Question: I currently upload document to SharePoint 2010 document library using ASP FileUpload control.
The process works fine for OFfice 92-2003 documents, TXT, RTF and even PDF until it meets Office 2010 documents.
You can upload the file successfully. The file is there on the SharePoint server. But after downloading to local, open the file will show that the file has unreadable content (or corrupt) and need to recover to read. After recovering, it opens normally.

I recall reading somewhere that Office 2010 documents uploading stream is slightly different from Office 2003 but don't remember how it exactly is.
This is my code:
ASPX
'''
<asp:FileUpload ID="UploadControl" runat="server" onchange="FileChooseAction()" />
'''
Code Behind
'''
Dim byt As Byte()
ReDim byt(UploadControl.PostedFile.InputStream.Length)
UploadControl.PostedFile.InputStream.Seek(0, SeekOrigin.Begin)
UploadControl.PostedFile.InputStream.Read(byt, 0, UploadControl.PostedFile.InputStream.Length)
UploadControl.PostedFile.InputStream.Close()
'''
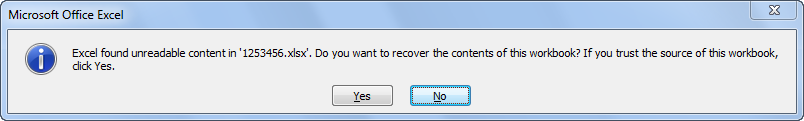
Answer: I found out it is because of exactly one extra byte from my Byte array.
The right code should be
'''
Dim byt As Byte()
ReDim byt(UploadControl.PostedFile.InputStream.Length - 1)
UploadControl.PostedFile.InputStream.Seek(0, SeekOrigin.Begin)
UploadControl.PostedFile.InputStream.Read(byt, 0, UploadControl.PostedFile.InputStream.Length - 1)
UploadControl.PostedFile.InputStream.Close()
'''
It seems only Office 2010 documents run into trouble with this extra byte (by design?). PDF, Office 97-2003 and others aren't.